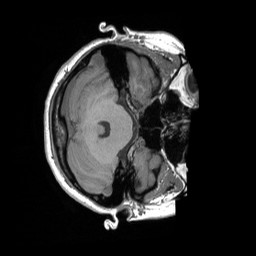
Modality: T1w
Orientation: axial
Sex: female
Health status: ill
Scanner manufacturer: siemens
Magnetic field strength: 3 T
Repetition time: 1.66 s
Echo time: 0.00254 s